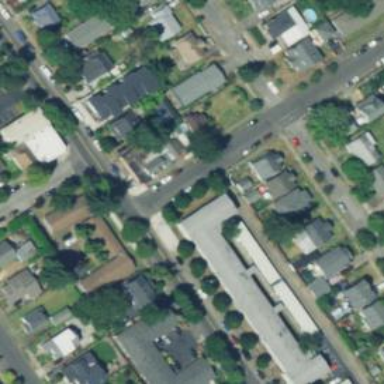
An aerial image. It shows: Alley classified as service road.